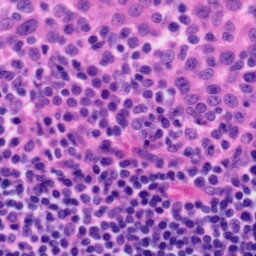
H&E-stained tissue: Tonsil